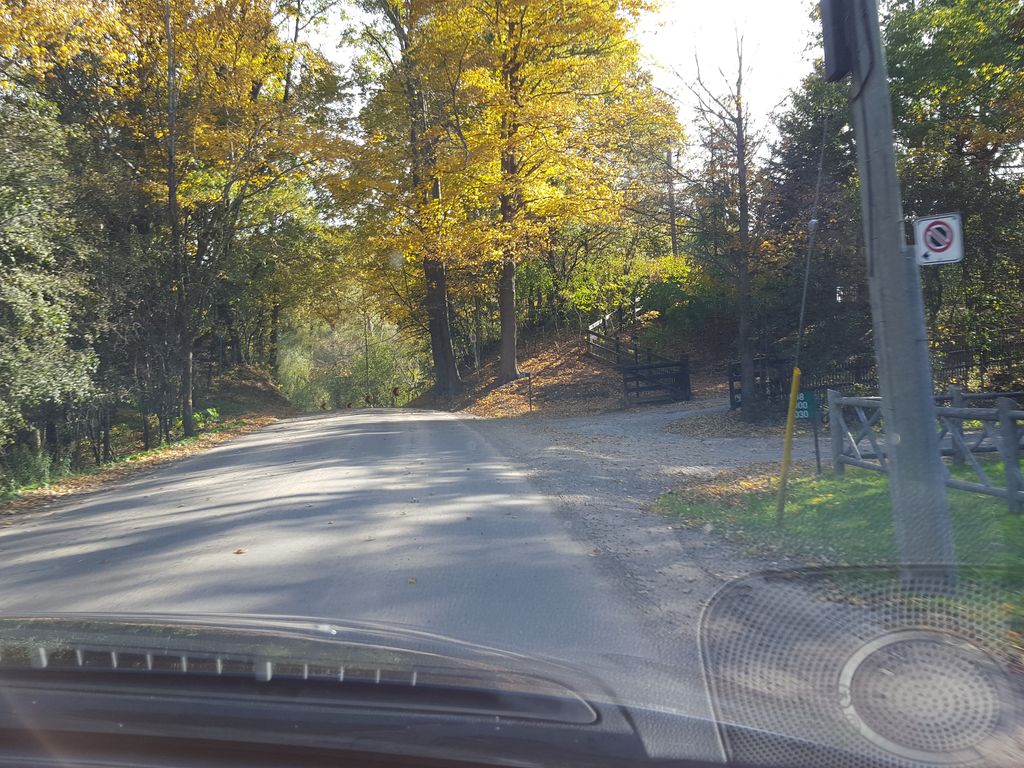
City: hamilton